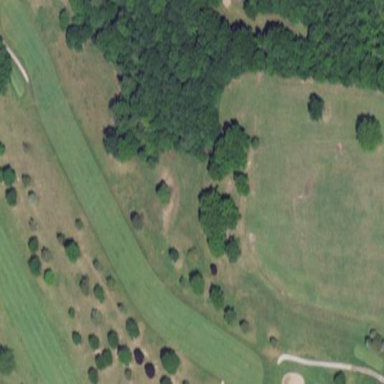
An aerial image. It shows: Grassy area designated as golf fairway.